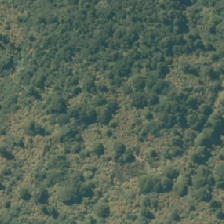
Land cover: broadleaved_indigenous_hardwood